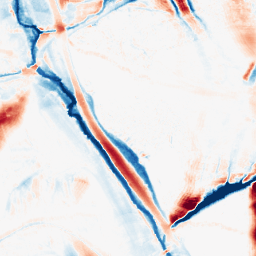
Category: morphological
Decomposition family: morphological_ellipse
Decomposition parameters: operation: average
width: 20
height: 50
Upsampling method: linear_exact
Upsampling parameters: scale: 8
Upsampling scale: 8